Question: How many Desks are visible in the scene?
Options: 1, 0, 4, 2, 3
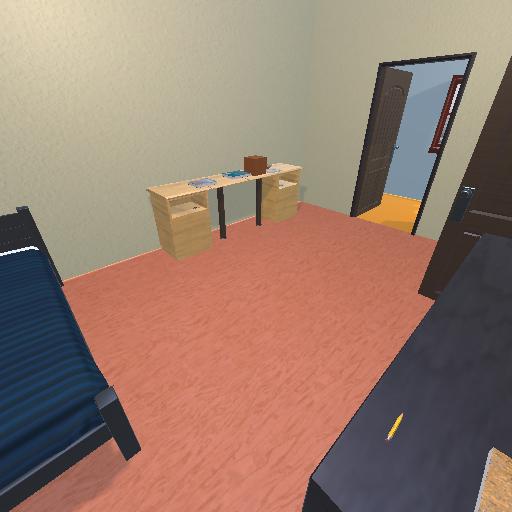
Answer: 1